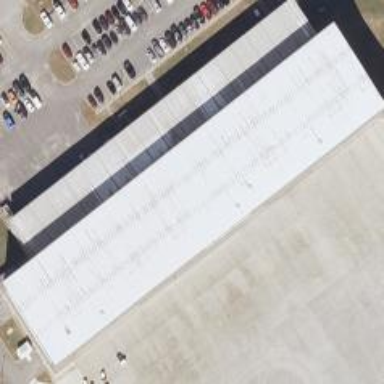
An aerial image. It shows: Hangar building at airport.